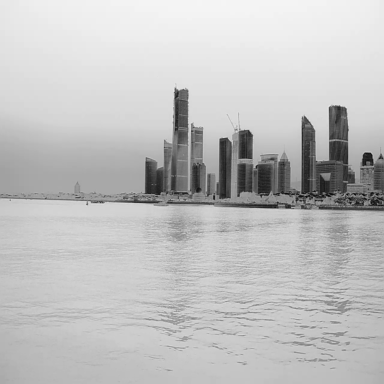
There is a container_ship in the infrared image.